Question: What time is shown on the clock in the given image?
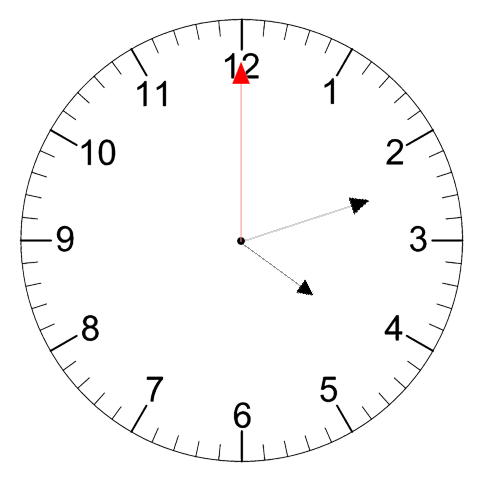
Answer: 04:12:00